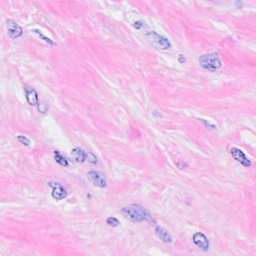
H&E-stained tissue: Breast